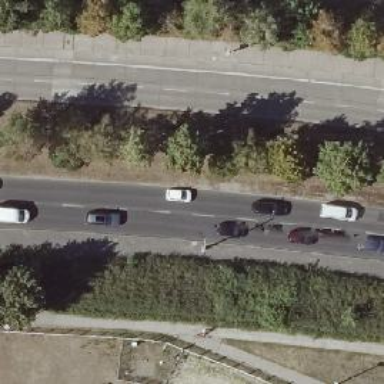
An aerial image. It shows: Avenue lined with broadleaved deciduous trees.